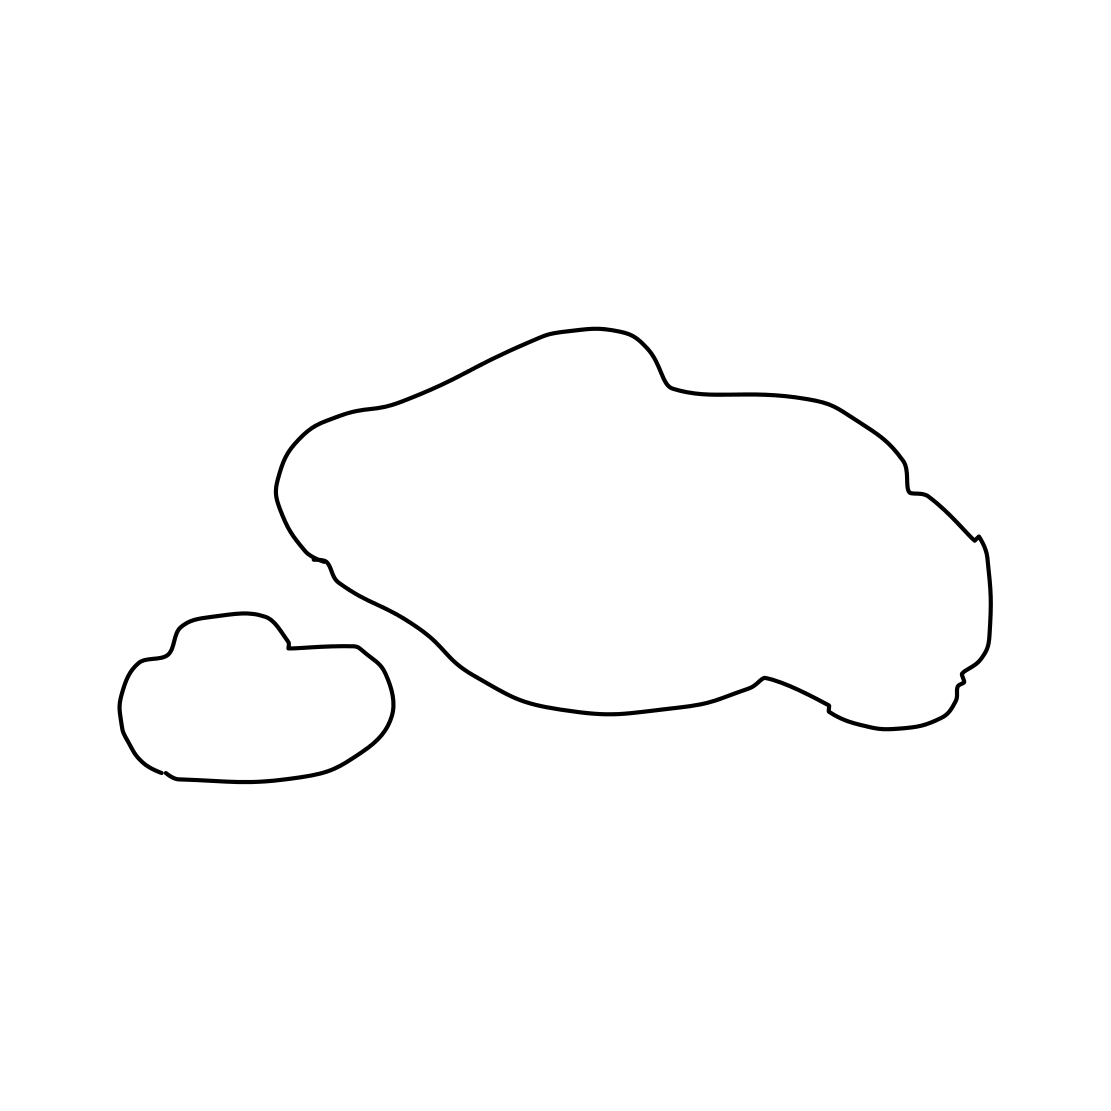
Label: cloud